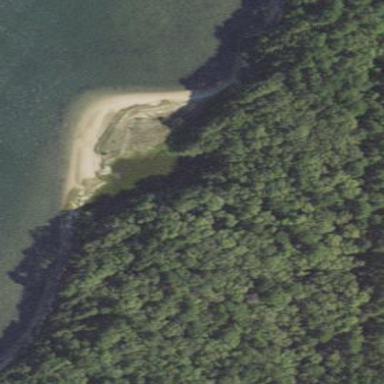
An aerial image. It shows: Sandy beach with natural surface.